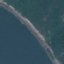
Label: Highway